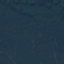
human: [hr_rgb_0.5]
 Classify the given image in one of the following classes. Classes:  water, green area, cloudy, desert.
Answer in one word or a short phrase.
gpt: green area